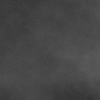
Atmospheric dust classification: dusty